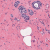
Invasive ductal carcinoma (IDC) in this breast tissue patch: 0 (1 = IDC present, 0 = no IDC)